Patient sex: M
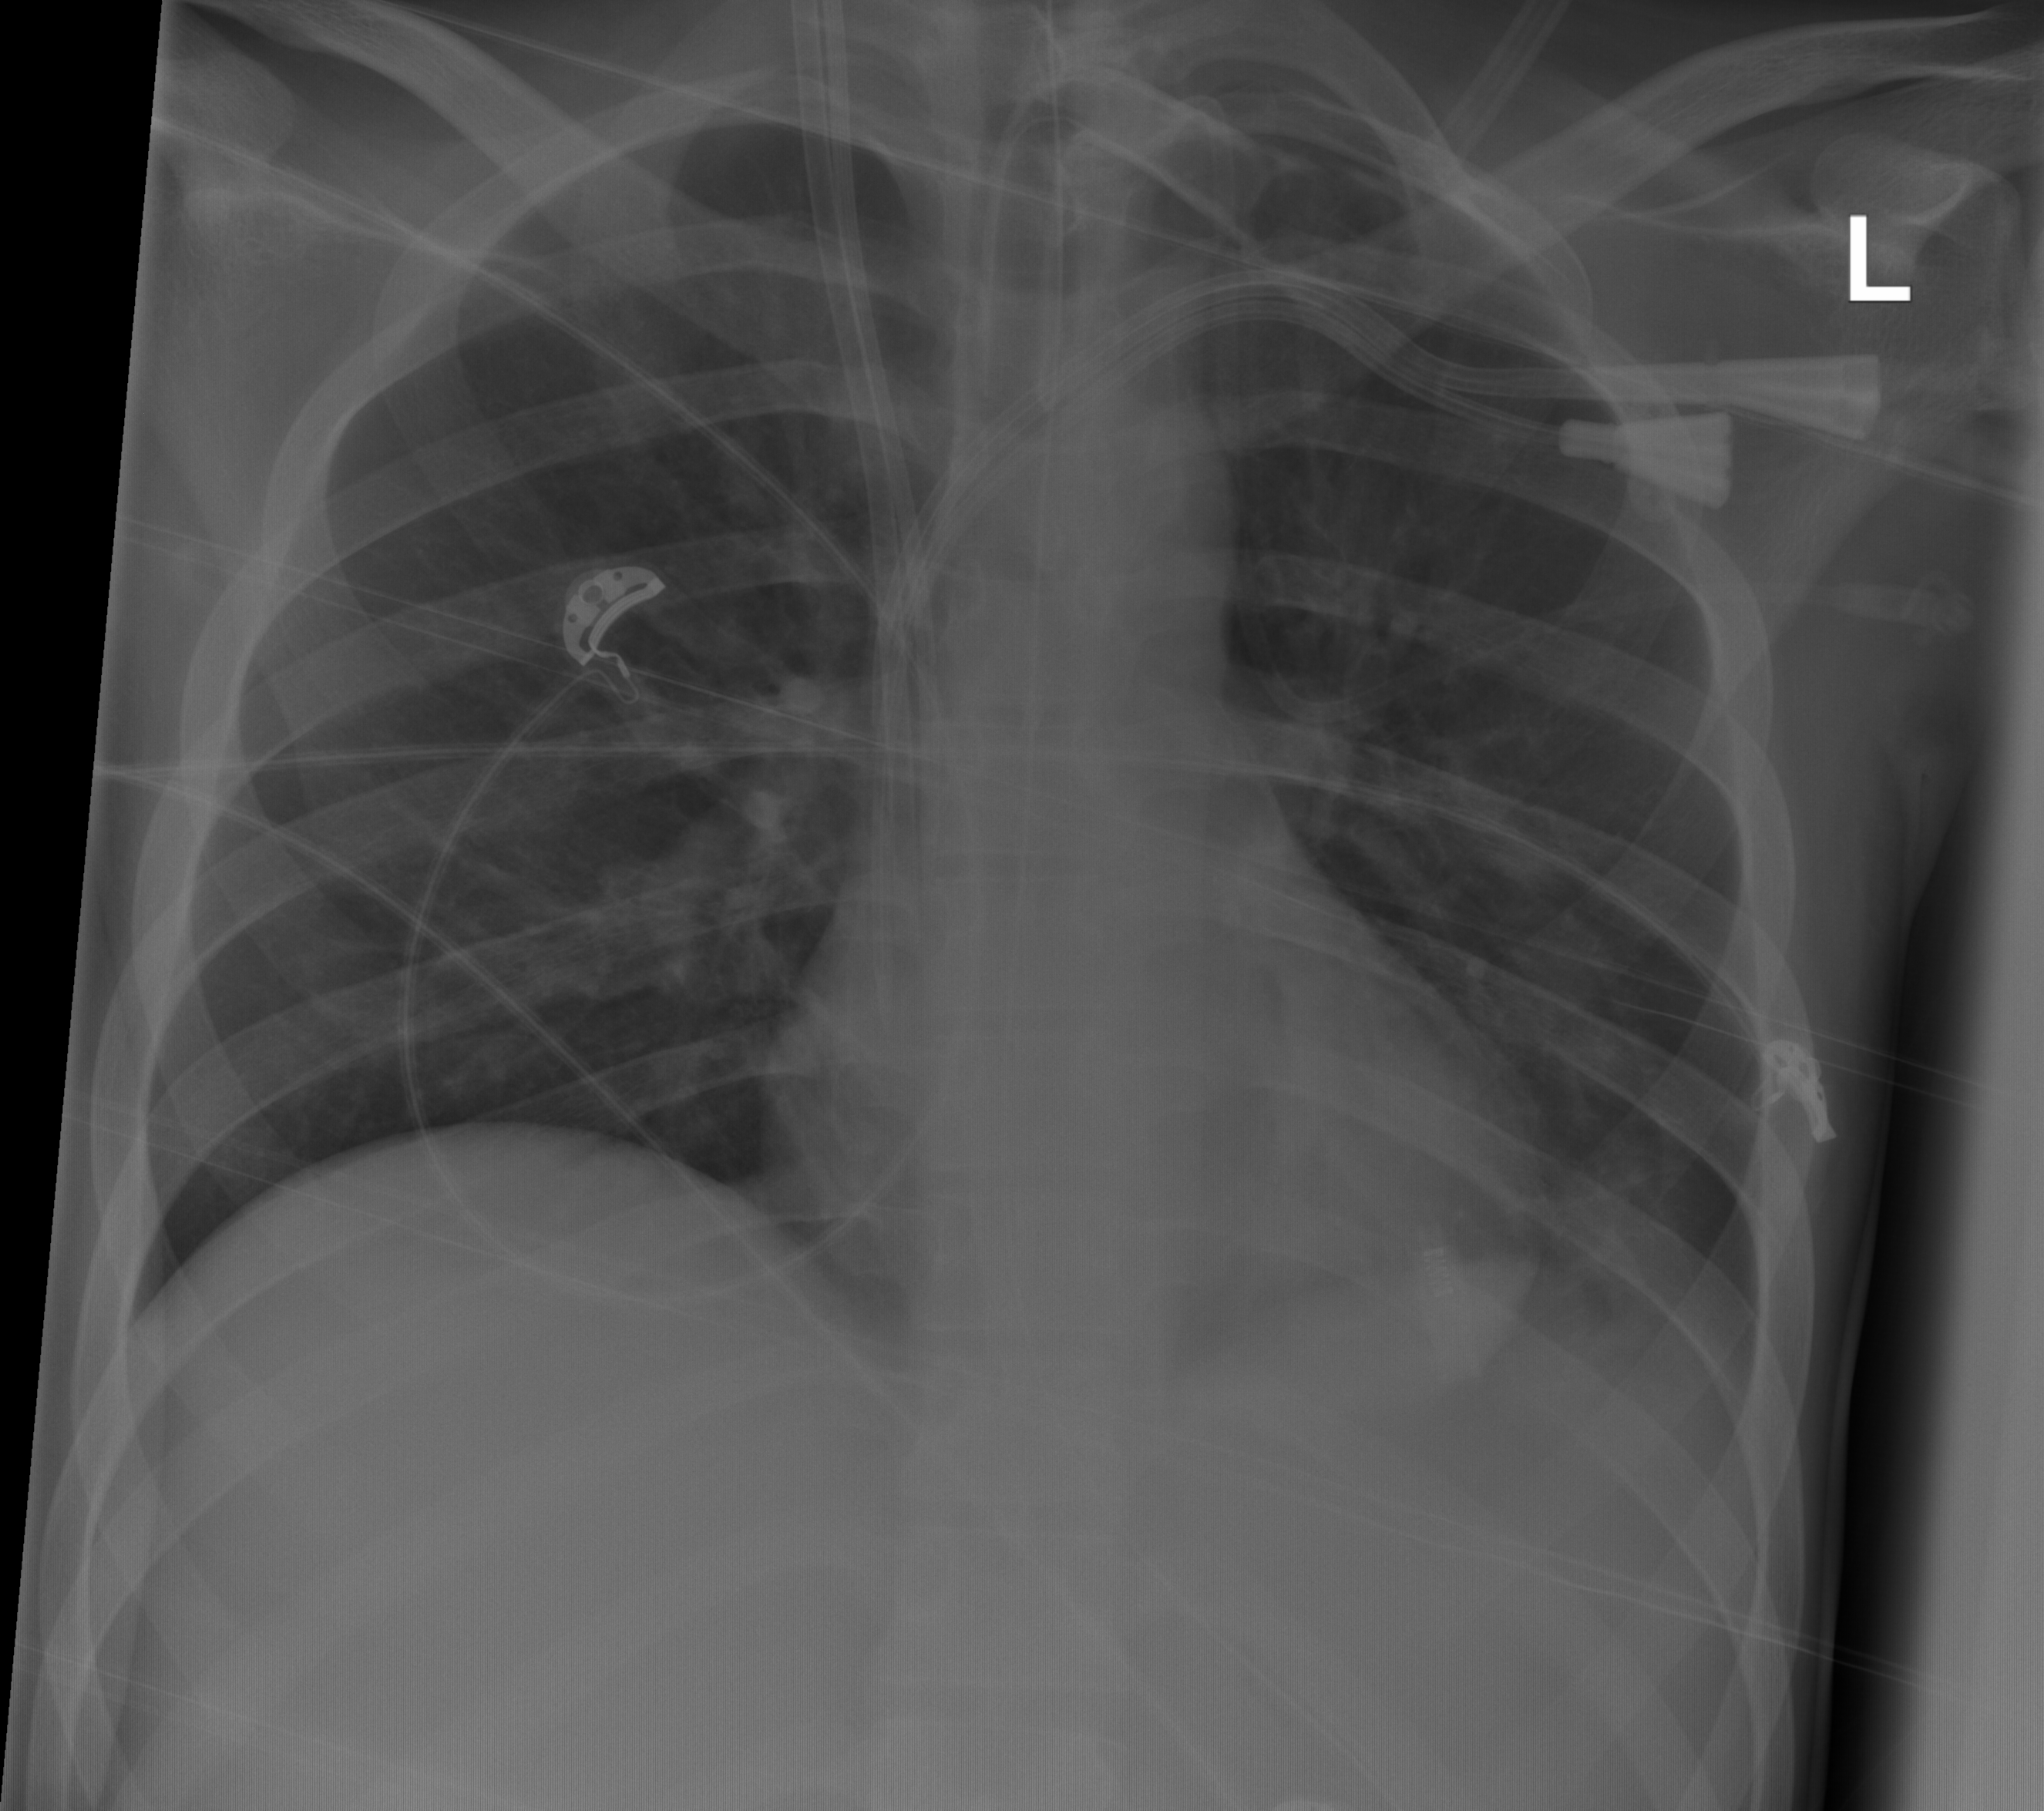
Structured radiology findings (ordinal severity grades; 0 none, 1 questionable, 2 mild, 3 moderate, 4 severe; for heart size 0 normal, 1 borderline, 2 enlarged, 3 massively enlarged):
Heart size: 0
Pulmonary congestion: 0
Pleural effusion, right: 0
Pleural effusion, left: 0
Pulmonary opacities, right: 0
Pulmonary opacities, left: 0
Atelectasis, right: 0
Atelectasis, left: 2